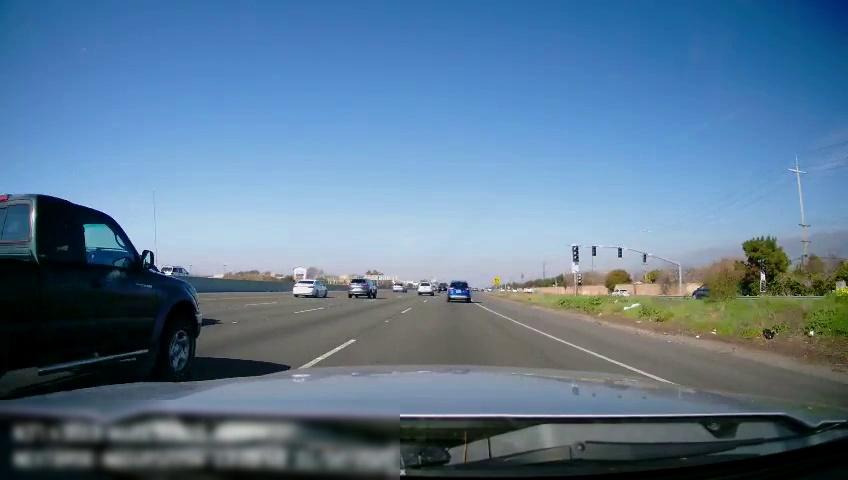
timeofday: Day
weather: Sunny
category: Drivable Space
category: Vehicles | Car
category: Vehicles | Car
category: Vehicles | SUV
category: Vehicles | SUV
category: Vehicles | SUV
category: Vehicles | Van
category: Vehicles | SUV
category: Vehicles | Car
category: Vehicles | SUV
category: Vehicles | Truck
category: Lanes | Alternate Lane
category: Lanes | Current Lane
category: Lanes | Alternate Lane
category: Lanes | Alternate Lane
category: Lanes | Alternate Lane
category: Traffic | Lights
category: Traffic | Lights
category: Traffic | Signs
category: Traffic | Lights
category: Traffic | Lights
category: Traffic | Lights